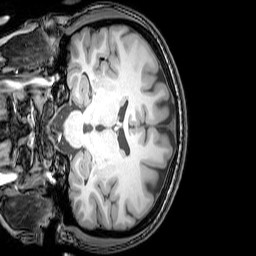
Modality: T1w
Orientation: coronal
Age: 22
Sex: female
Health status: healthy
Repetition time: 0.081 s
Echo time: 0.037 s